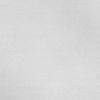
Atmospheric dust classification: dusty